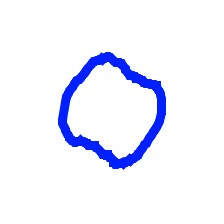
Shape: circle